Question: I have a simple MVC application. In VSTS, build is success and release to Azure WebApp is also success. But azure url doesn't work. Application runs & works in local. Azure WebApp also looks good. Not sure if its issue with Azure or VSTS Release pipeline. IS Azure WebApp capable of running MVC applications?
My VSTS release pipe-line:

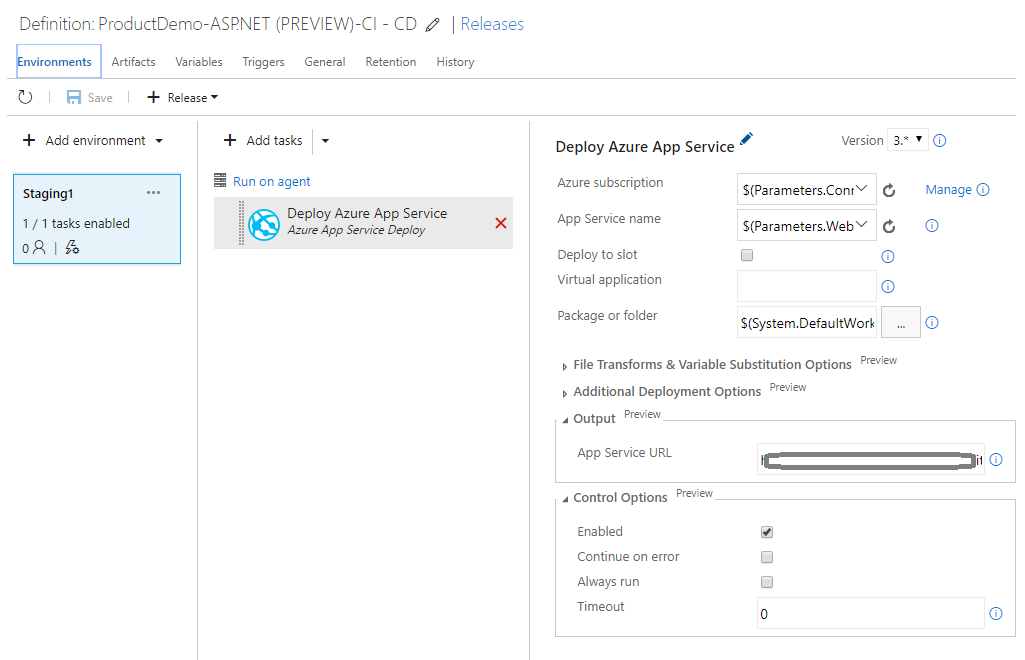
Answer: First, the MVC application (MVC template project in Visual Studio) can be run on Azure Web App.
Secondly, the App Service URL option of task Provide a name, like 'FabrikamWebAppURL' for the variable for the AzureRM Web App Hosted URL. The variable can be used as '$(variableName)', like '$(FabrikamWebAppURL)' to refer to the Hosted URL of the AzureRM Web App in subsequent tasks, such as .
Thirdly, you can refer to these steps below to build and deploy application:
1. NuGet Tool Installer (Version of NuGet.exe to install: 4.3.0)
2. NuGet restore
3. Visual Studio Build (MSBuild Arguments: /p:DeployOnBuild=true /p:WebPublishMethod=Package /p:PackageAsSingleFile=true /p:SkipInvalidConfigurations=true /p:PackageLocation="$(build.artifactstagingdirectory)")
4. Publish Build Artifacts (Path to publish: $(build.artifactstagingdirectory))
5. Create a new release definition
6. Azure App Service Deploy (Package or folder: $(System.DefaultWorkingDirectory)/**/*.zip)